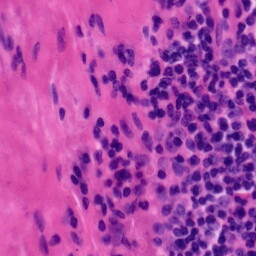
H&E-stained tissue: Tonsil